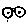
Label: circle